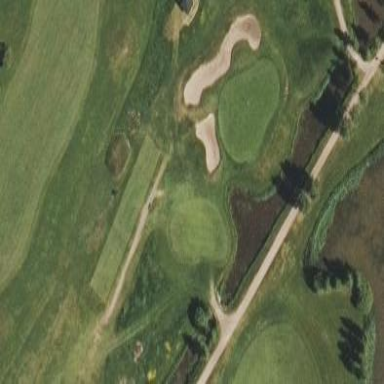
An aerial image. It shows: Grassy area designated as golf fairway.